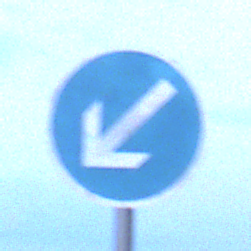
Verkehrszeichen: VorgeschriebeneVorbeifahrtLinks
Umgebung: Outdoor, Urban
Tageszeit: Dawn
Wetter: PartlyCloudy
Licht: Natural
Jahreszeit: NotSpecified
Kontrast: LowContrast